Contrast-enhanced CT slice 27 of 66
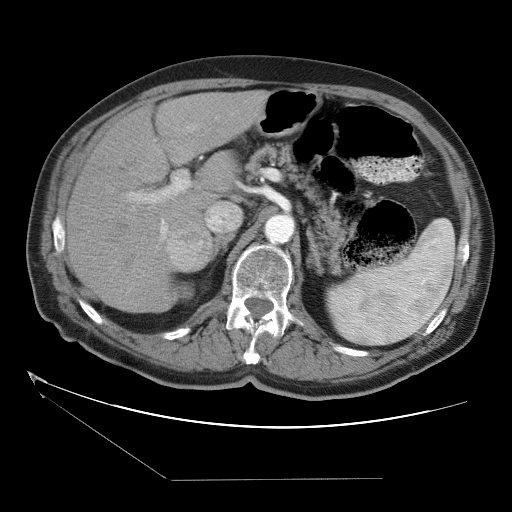
Segmented voxel counts for this case:
Liver: 481125 voxels
Tumor mass: 11715 voxels
Portal vein: 7736 voxels
Abdominal aorta: 5529 voxels